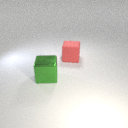
large green metal cube in front of large red rubber cube